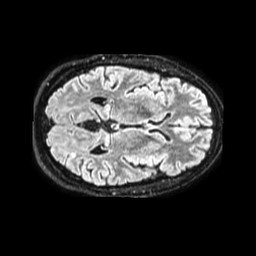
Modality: FLAIR
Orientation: axial
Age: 47
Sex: male
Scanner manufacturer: philips
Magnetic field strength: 1.5 T
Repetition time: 4.8 s
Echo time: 0.3461 s